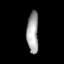
Tissue: lung
Cell type: Epithelial cells
Senescence score: 0.1864
Nuclear area (px): 480
Mean DAPI intensity: 160.656